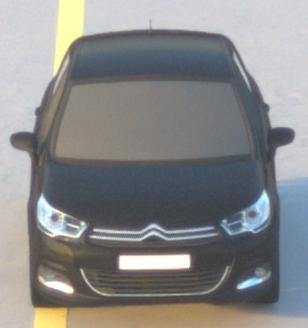
Make: Citroen
Model: C4 VTi 95
Detailed model: C4 (II)
Model produced from: 2012/08
Model produced until: 2013/06
Doors: 5
Color: black
Road condition: dry road
Daytime: sunrise or sunset
Contrast: medium contrast